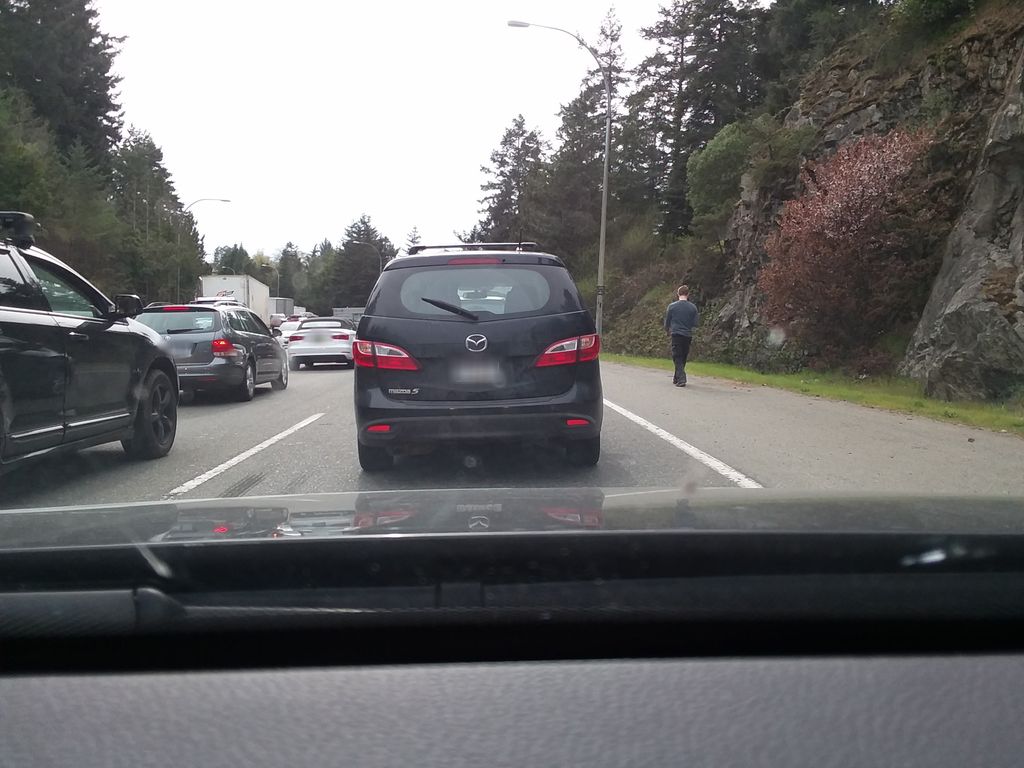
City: victoria